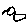
Label: bird